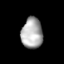
Tissue: skin
Cell type: Others
Senescence score: 0.6852
Nuclear area (px): 642
Mean DAPI intensity: 171.023